Question: I am trying to learn MySQL select statements a little better and I have somehow ended up selecting multiple rows with the same values. If I remove the last JOIN the query comes out correctly, but I still need the tasks.Rate_Schedule_ID joined with hourlyrates.Rate_Schedule_ID, as shown in the last JOIN statement.
EDIT:
It is duplicating once for each row. Here is a picture of the results I am getting.

'''
SELECT
project_timecard_tasks.Task_ID,
project_timecard_tasks.DateTime,
project_timecard_tasks.Total_Hours,
project_timecard_tasks.User_ID,
project_timecard_tasks.Project_ID,
users.User_ID,users.FirstName,
users.LastName,
tasks.id,
tasks.taskName,
tasks.billingOption,
tasks.fixedRate,
tasks.Rate_Schedule_ID,
hourlyrates.Rate_Schedule_ID,
hourlyrates.hourlyRate
FROM
project_timecard_tasks
JOIN users ON project_timecard_tasks.User_ID = users.User_ID
JOIN tasks ON project_timecard_tasks.Task_ID = tasks.id
JOIN hourlyrates ON tasks.Rate_Schedule_ID = hourlyrates.Rate_Schedule_ID
WHERE
project_timecard_tasks.Project_ID = '$jobNumber'
'''
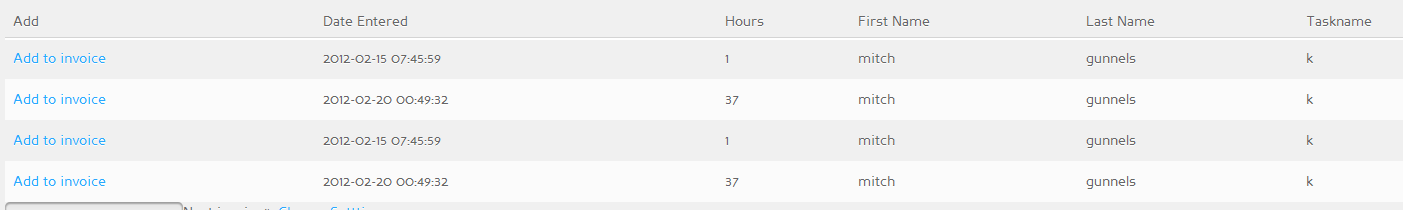
Answer: The issue is that you have multiple rows in your result (from the tasks table) with the same Rate_Schedule_ID. That means that for each of those, you get a match in your hourlyrates table, which gives you two matches for each row.
You can change your SELECT to SELECT DISTINCT, which will fix the problem. But this might be an indication that there is a deeper problem in your data.
The way to check if this is really the issue is to look at the result set without the last join. If there are duplicate Rate_Schedule_IDs, then that's why it's duplicating rows.